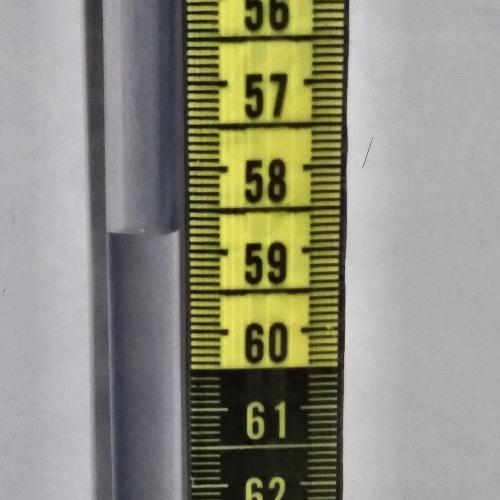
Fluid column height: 58.7 cm